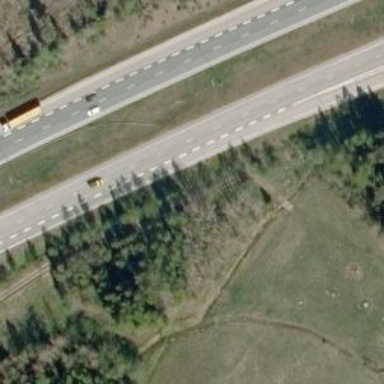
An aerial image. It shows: Motorway junction.